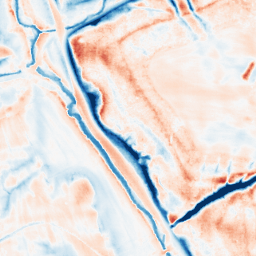
Category: edge_preserving
Decomposition family: guided
Decomposition parameters: radius: 8
eps: 1
Upsampling method: sinc_blackman
Upsampling parameters: scale: 4
kernel_size: 8
Upsampling scale: 4